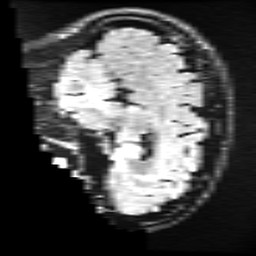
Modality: FLAIR
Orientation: sagittal
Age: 34
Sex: female
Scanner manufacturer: ge
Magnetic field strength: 3 T
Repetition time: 11 s
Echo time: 0.1497 s